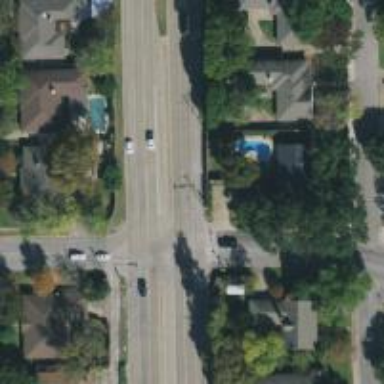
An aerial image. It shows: Secondary road.